You are looking at the unprocessed time series of a bearing vibration snapshot. Based on the visible evidence, which condition applies: normal, inner_race, outer_race, ball?
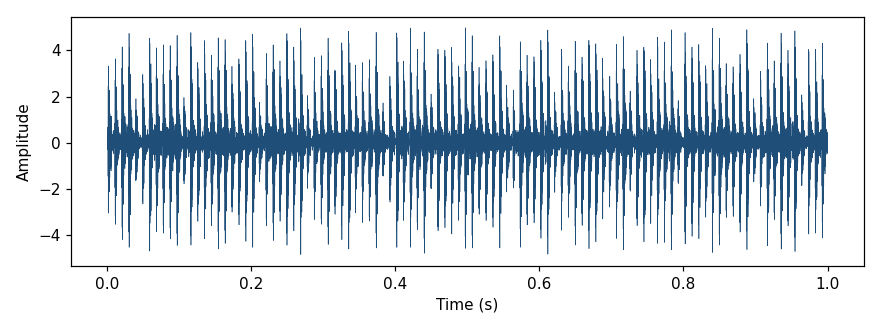
Answer: outer_race